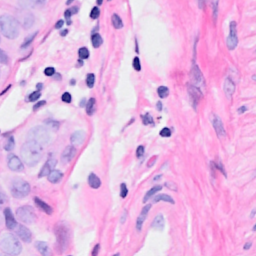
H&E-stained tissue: Breast